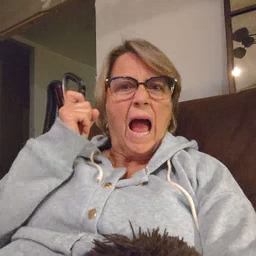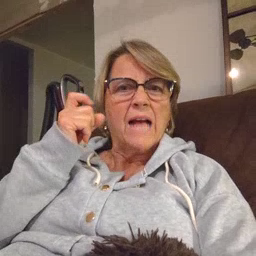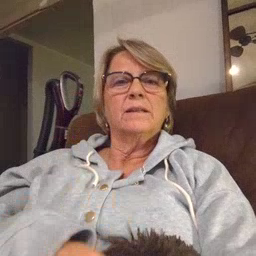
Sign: fast